Question: Hi I'm building an app using firebase and here is my firebase model:

Code for search user by name:
'''
exports.findByUsername = function (username, cb) {
ref.orderByChild("username")
.equalTo(username)
.once("value", function (snapshot) {
records = snapshot.val();
if (records === null) {
return cb(null, null);
}
return cb(null, records);
});
'''
};
I expect to receive an object when I'm looking for the first user:
'''
[ 1 ,
{ clubID: 4,
displayName: 'Jack',
email: 'jack@example.com',
id: 1,
password: 'vasa',
token: 1,
username: 'jack' } ]
'''
But I get
'''
[ ,
{ clubID: 4,
displayName: 'Jack',
email: 'jack@example.com',
id: 1,
password: 'vasa',
token: 1,
username: 'jack' } ]
'''
What's the trouble? When looking for a second user, then everything is fine.
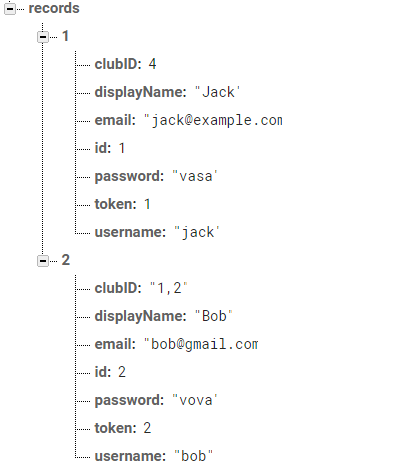
Answer: You're storing your user info with numeric keys (1,2,3, etc). When you do this, the Firebase SDK may try to convert the result into an array. For an explanation of when it does this, see our blog post <URL>.
The bottom line is: don't use numeric, sequential keys for items in Firebase. Instead:
- -
Since you're storing users, it's common practice to use the UID of each user as their key.
But since your User IDs don't look like Firebase Authentication UIDs, that might leave the same problem. In that case, you keep using your current keys, but in that case prefix them with a string to prevent the array coercion of the SDK. So:
'''
"Users": {
"User1": {
...
}
"User2": {
...
}
}
'''